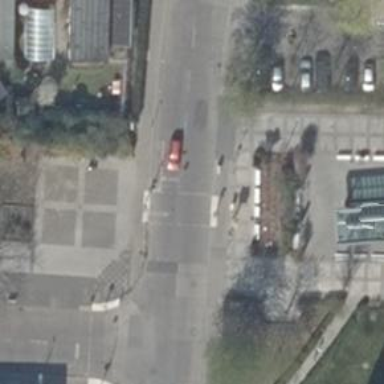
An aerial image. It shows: Sidewalk along the footway.